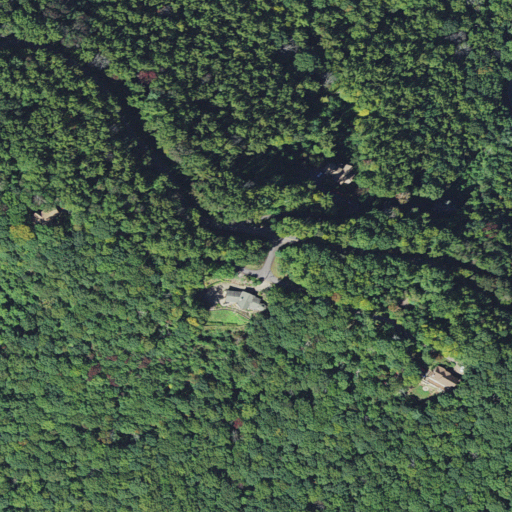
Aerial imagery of gap in North Carolina named Sassafras Gap containing deciduous forest, open development, and medium intensity development